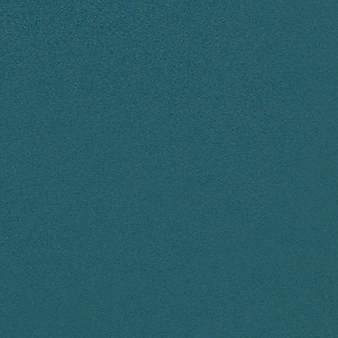
Label: other